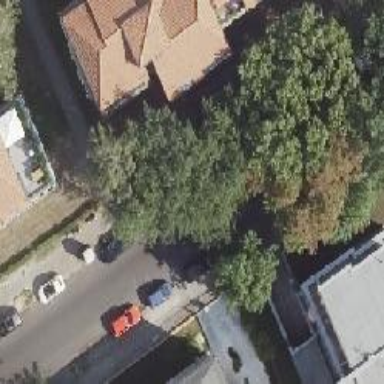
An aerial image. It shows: Avenue lined with broadleaved deciduous trees.